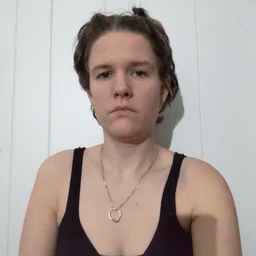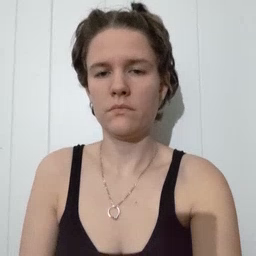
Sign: balloon